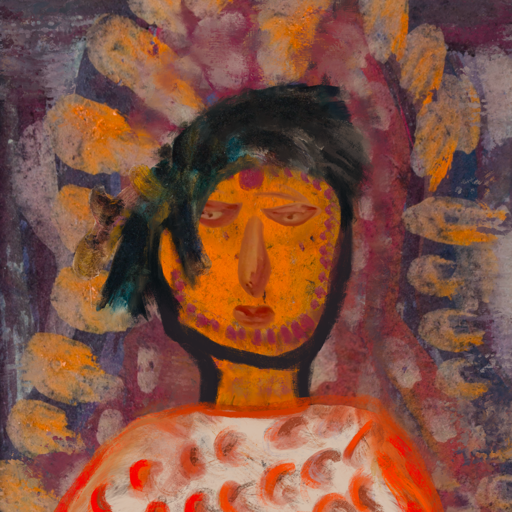
Background: Doll, Head And Neck Front: Doll, Face Front: Pious_Lady, Bust: Rupkatha, Hair Front: Pipe, Head Accessory: Blank, Second Necklace: Blank, Necklace: Blank, Baby: Blank